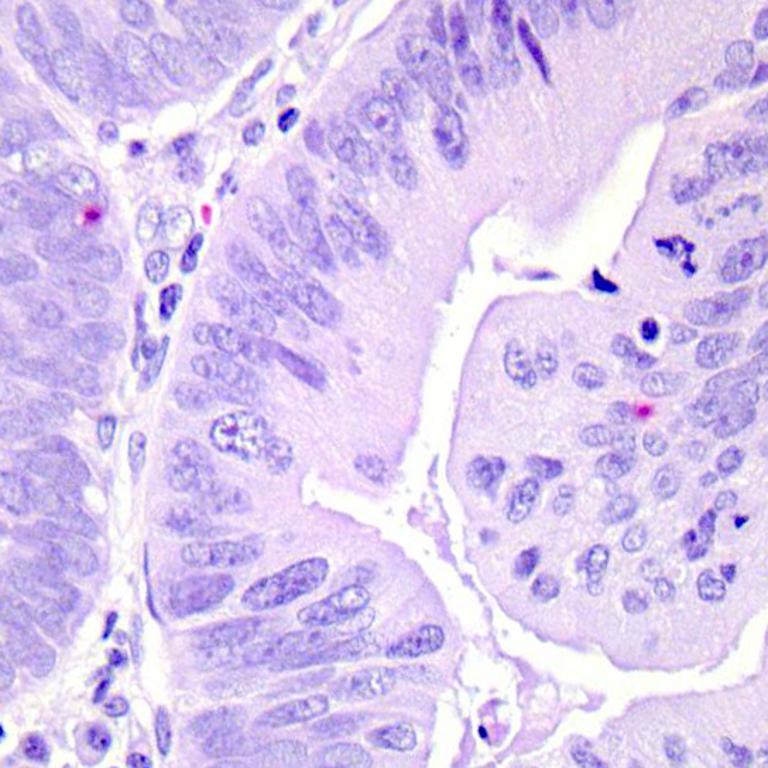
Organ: colon
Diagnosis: adenocarcinomas